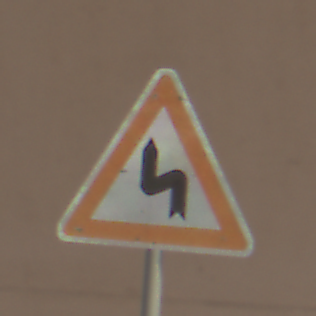
Verkehrszeichen: DoppelkurveZunaechstLinks
Umgebung: Outdoor, Urban
Tageszeit: Midday
Wetter: PartlyCloudy
Licht: Natural
Jahreszeit: NotSpecified
Kontrast: MediumContrast